Interaction volume radius: 5 \u00c5
Interaction volume height: 15 \u00c5
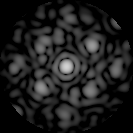
Disorder parameter: 0.5244